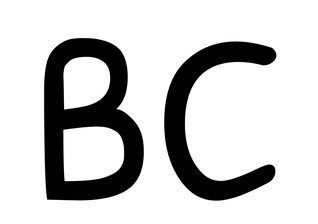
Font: PatrickHand-Regular